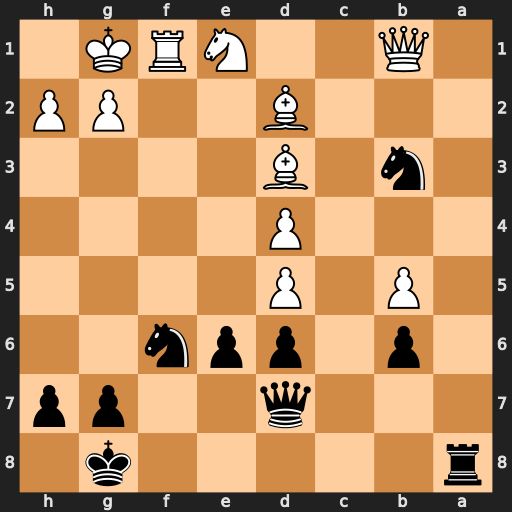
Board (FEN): r5k1/3q2pp/1p1ppn2/1P1P4/3P4/1n1B4/3B2PP/1Q2NRK1
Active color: b
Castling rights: -
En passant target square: -
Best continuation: Nxd2 Qc1 Nxf1